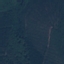
Land use / land cover class: Forest